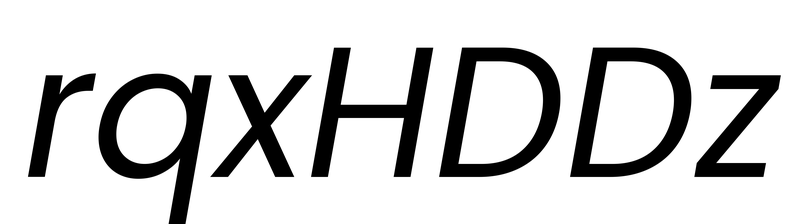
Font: Poppins-Italic